Question: I am using a <URL> in a HTML form, the data from the rich text editor gets inserted into a MySQL database table into a column called 'first_page' who's type is set to 'TEXT'.
So if in my rich text editor I have the following text:
'<h4 style="text-align: center;">Write your first page!</h4>'
Before I insert the data I do the following to keep the data safe from any HTML injection:
'trim(stripslashes(htmlspecialchars($variable)));'
Then when I submit the form the data looks like this in the database:
'&lt;h4 style=&quot;text-align: center;&quot;&gt;Write your first page!&lt;/h4&gt;'
Then when I write a query and print out the value of my column on a separate page, it doesn't interpret the HTML instead it outputs the data like a normal string as shown below:

Not sure where I am going wrong here, what I would like is to have the HTML actually print out as HTML rather than a string.
As @quentin has suggested, I have now used a <URL>.
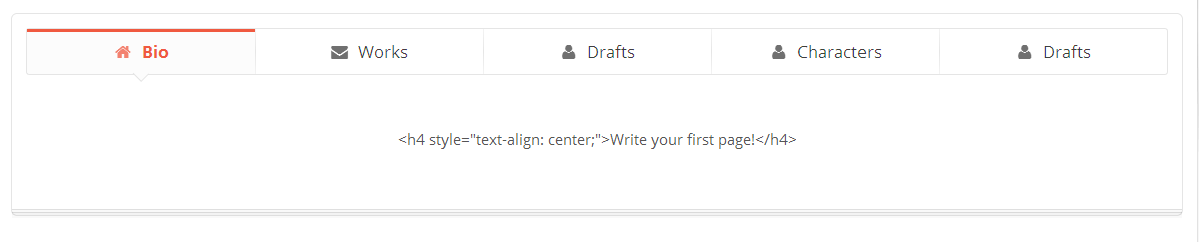
Answer: You need to convert the HTML entities back to their markup, using html_entity_decode for instance. See <URL>
But keep in mind that this is a "quick & dirty" solution, like using RegEx to parse HTML. I would recommend to listen to what Quentin wrote in the answer below. :)